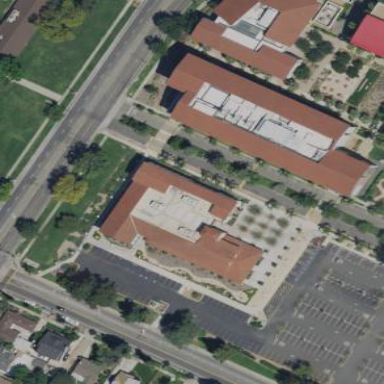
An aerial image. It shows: College building.